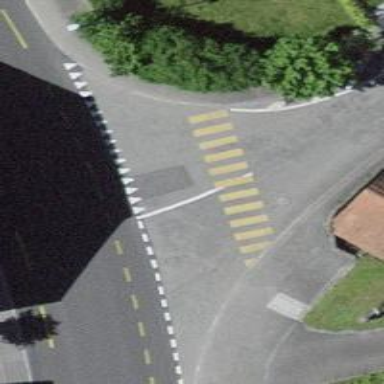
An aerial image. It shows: Zebra crossing on the road.